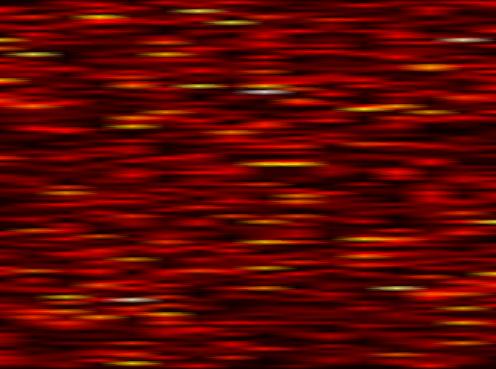
Label: UFMC